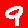
Digit: 9